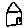
Label: house